Field crop: maize
Growth stage: 2
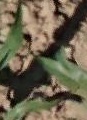
Species: maize